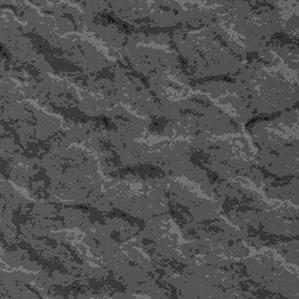
Label: frost